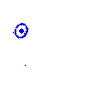
Particle: pion